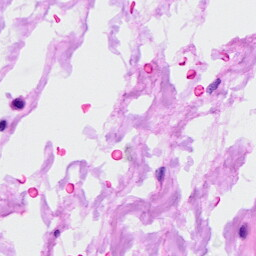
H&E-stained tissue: Ovarian